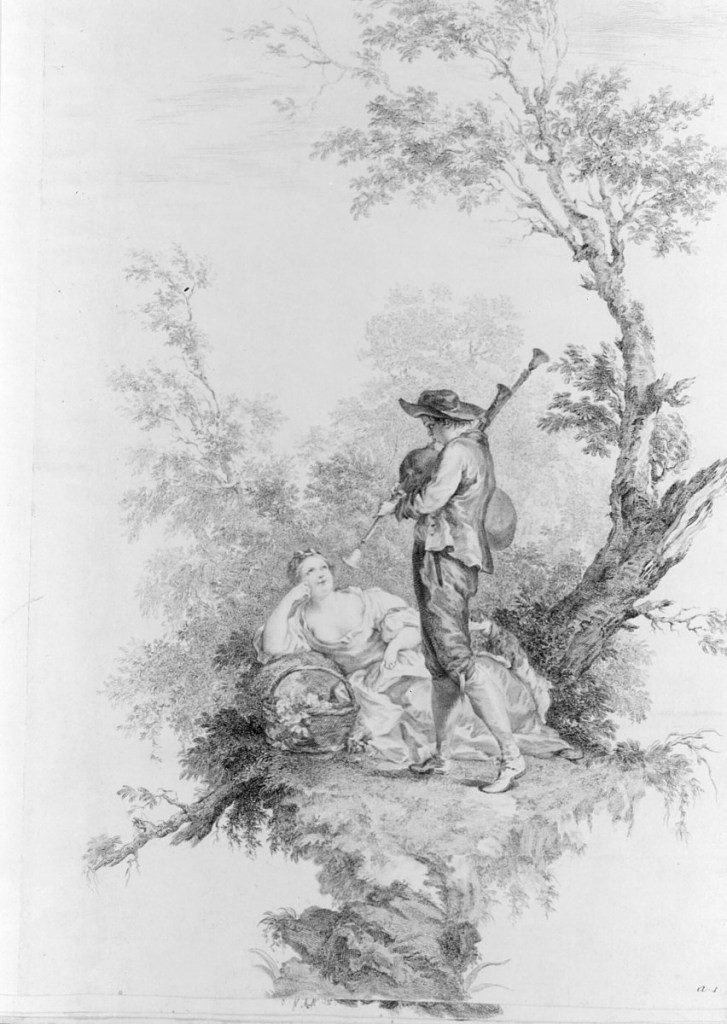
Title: Allegory of the Four Seasons - Spring
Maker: Jacopo Amigoni, Italian, 1682–1752
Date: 1739-1752
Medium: Etching and engraving on laid paper
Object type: Bound print
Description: Vignette of a man and a woman in a landscape. The woman reclines on the ground, leaning against a basket of flowers, with a dog climbing up on her legs; the man stands above her, playing bagpipes. The plate is trimmed and only the plate number is visible.